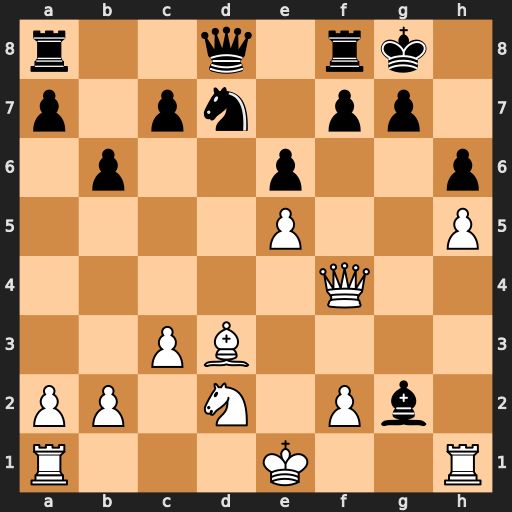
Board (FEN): r2q1rk1/p1pn1pp1/1p2p2p/4P2P/5Q2/2PB4/PP1N1Pb1/R3K2R
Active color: w
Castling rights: KQ
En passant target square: -
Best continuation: Rg1 Qg5 Qxg5